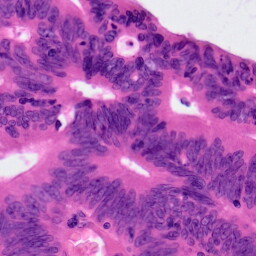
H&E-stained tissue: Colon